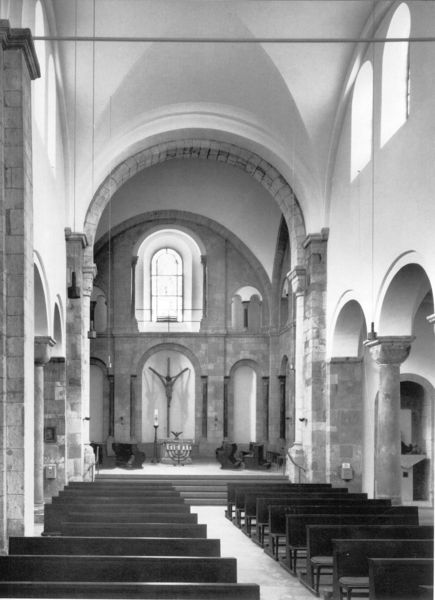
Titel: St. Georg in Köln
Standort: Köln, St. Georg (EU - D - NRW)
Schlagwörter: weiß, fenster, licht, säule, säulen, stein, innenraum, kirche, gotik, bogen, stab, rundbogen, treppe, gestühl, stufen, foto, fotografie, bögen, gang, gewölbe, kreuz, schwarzweiß, sonnig, altar, arkaden, bänke, kirchenschiff, mittelgang, kreuzgewölbe, seitenschiff, christus, jesus, altarraum, apsis, romanik, chor, kruzifix, basilika, romanisch, sitzreihen, taufbecken, lichtgaden, krez